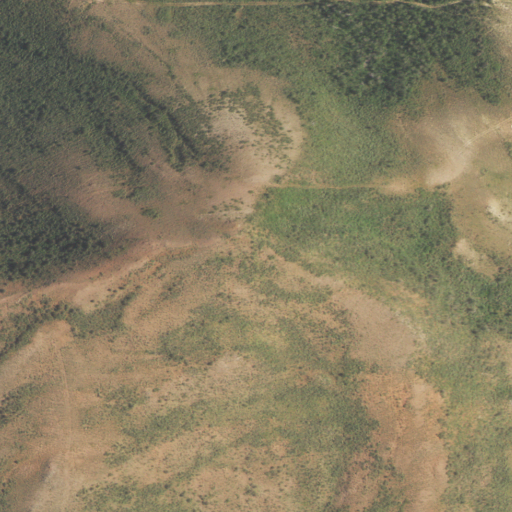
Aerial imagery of mountain in Wyoming named The Pinnacle containing shrub, evergreen forest, deciduous forest, and mixed forest